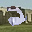
Label: 2